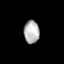
Tissue: lung
Cell type: Endothelial cells
Senescence score: 0.7356
Nuclear area (px): 343
Mean DAPI intensity: 181.099